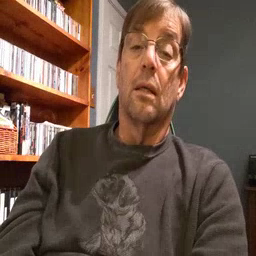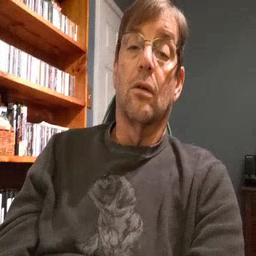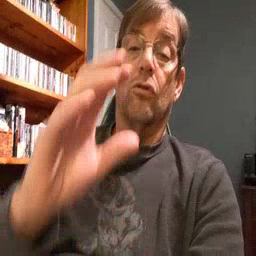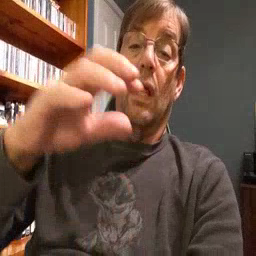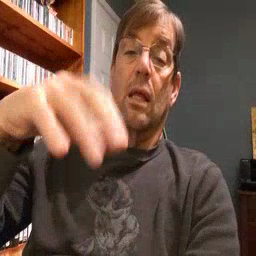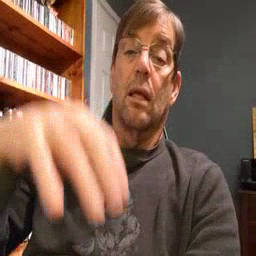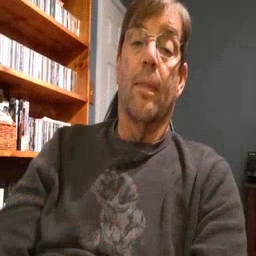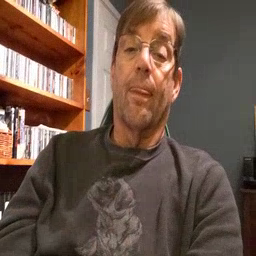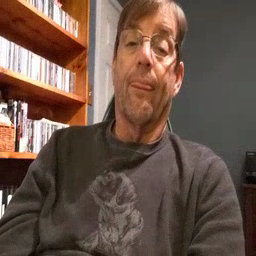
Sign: rain